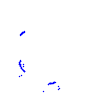
Particle: kaon